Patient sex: F
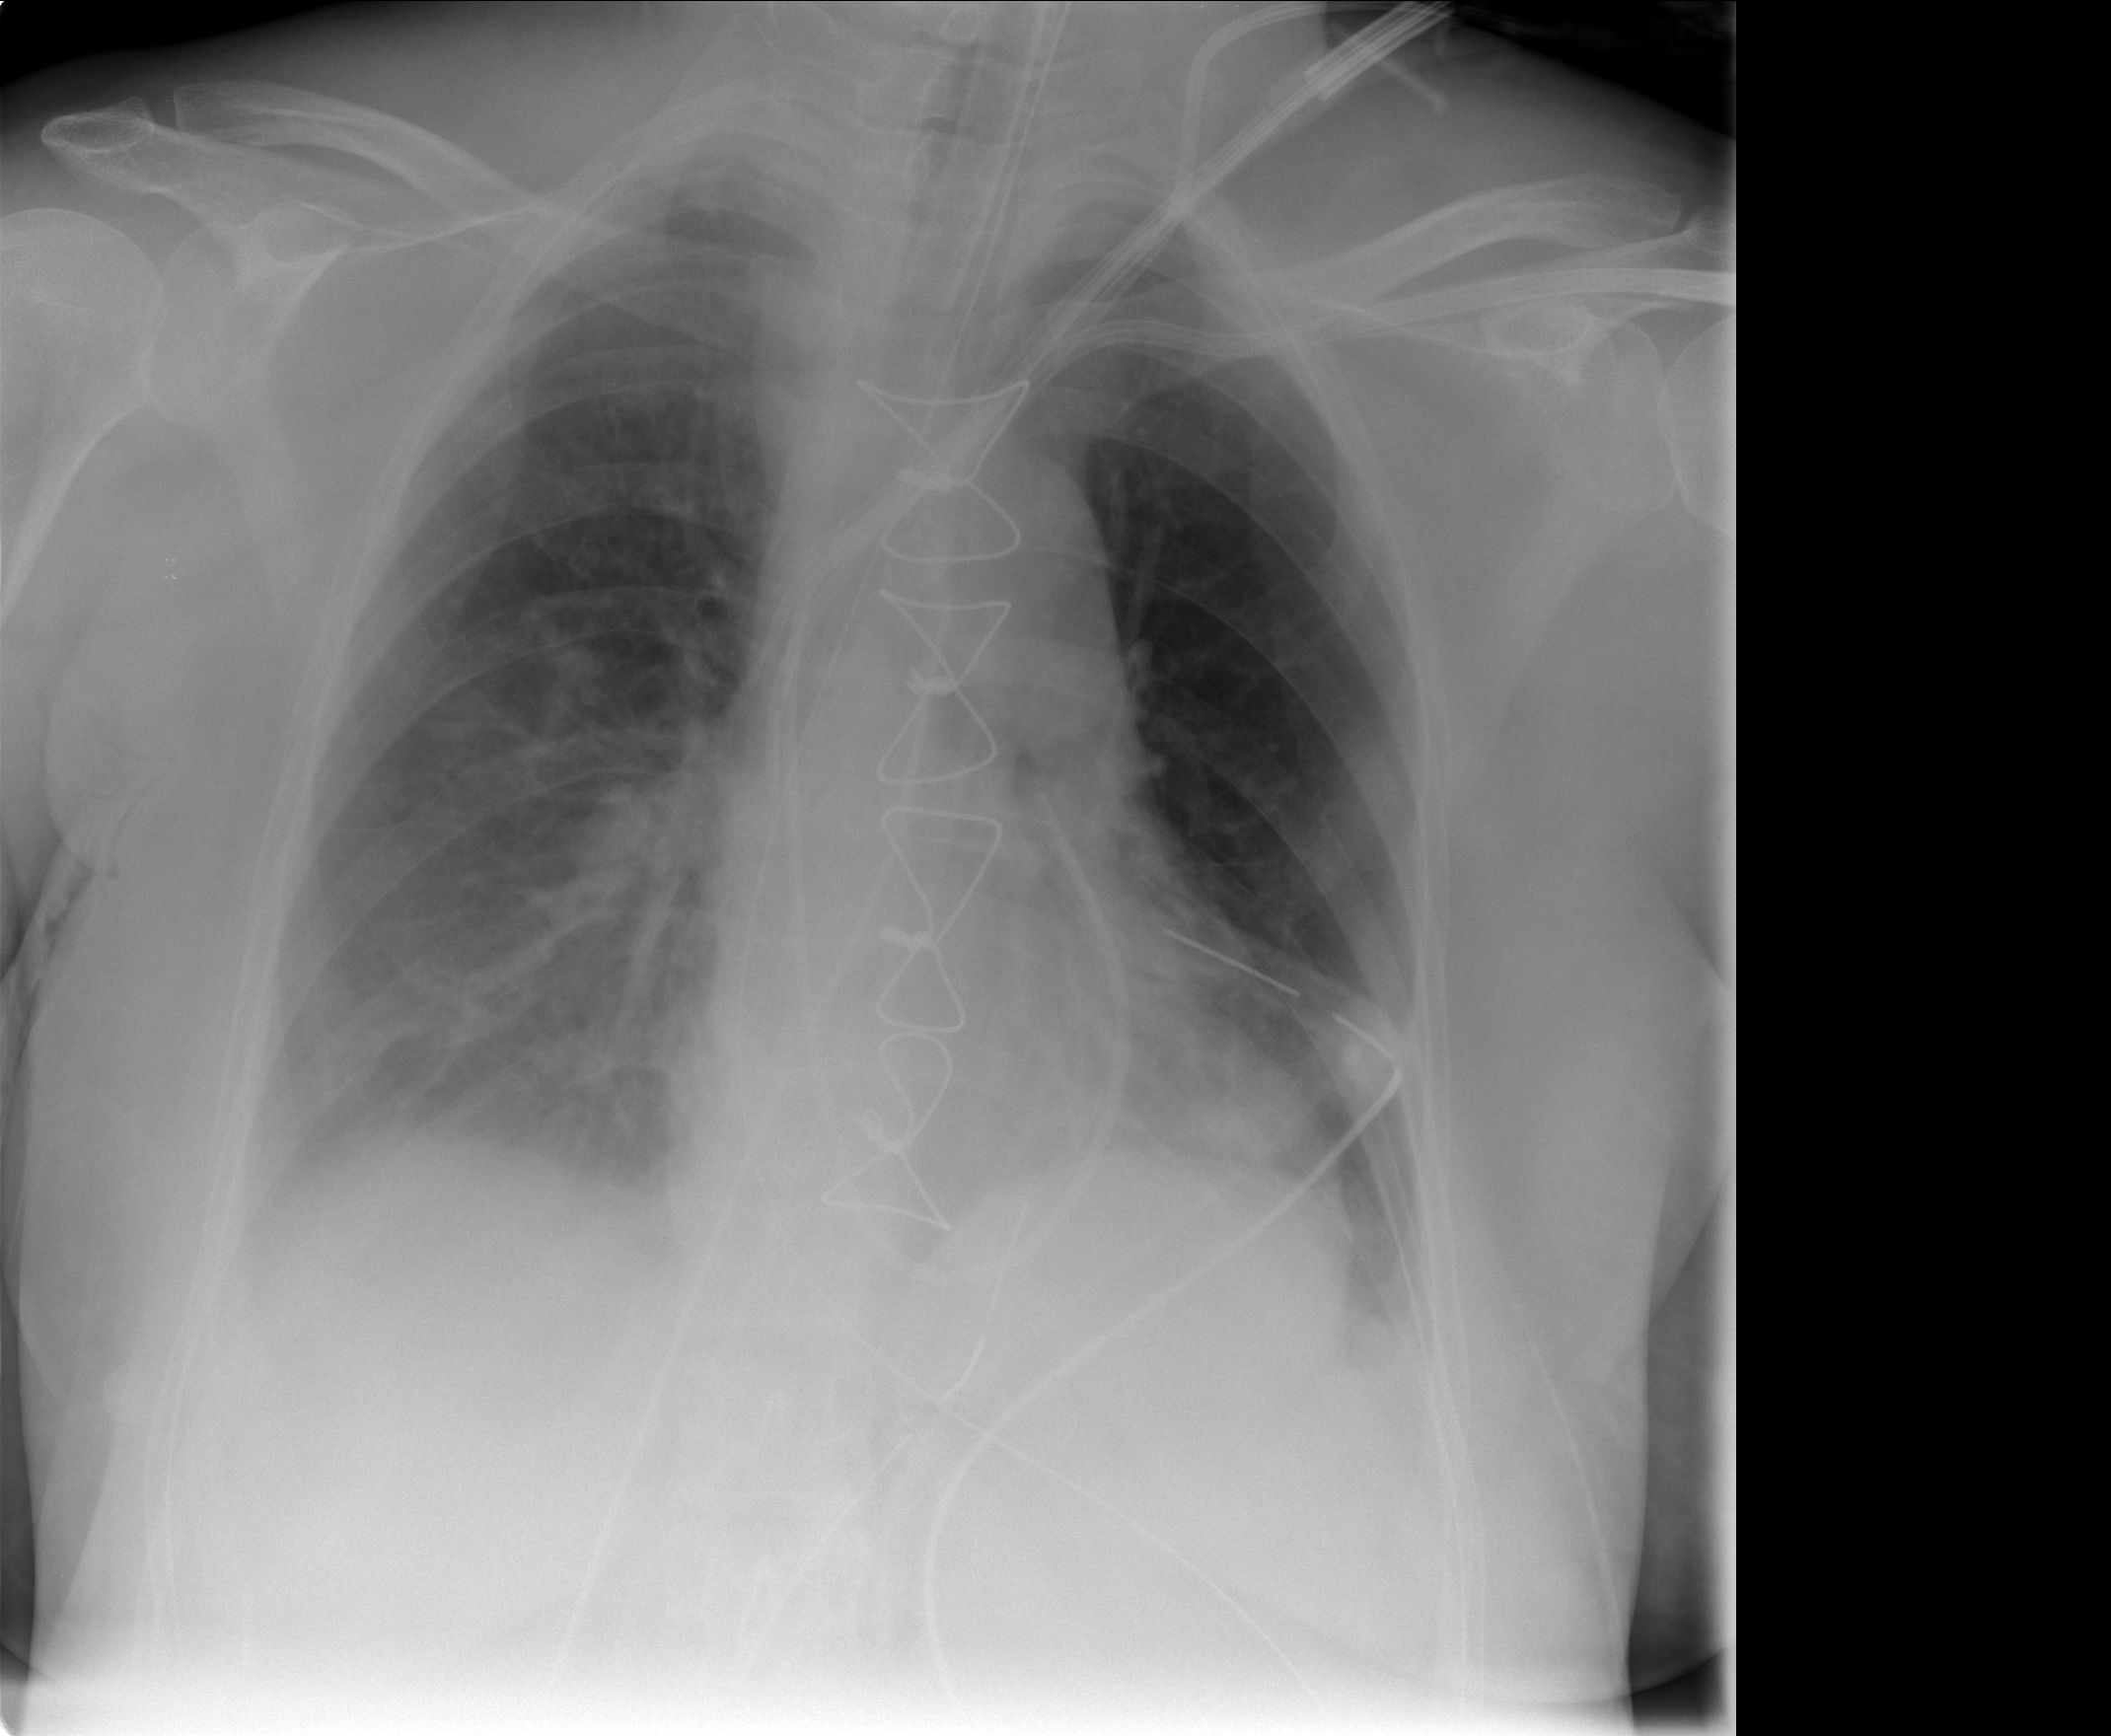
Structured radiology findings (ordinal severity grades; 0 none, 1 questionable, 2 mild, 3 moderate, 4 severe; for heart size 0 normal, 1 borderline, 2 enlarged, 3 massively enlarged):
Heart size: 0
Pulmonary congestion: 2
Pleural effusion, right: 2
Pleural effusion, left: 2
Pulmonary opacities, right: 0
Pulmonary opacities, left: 0
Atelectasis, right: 3
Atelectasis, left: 2